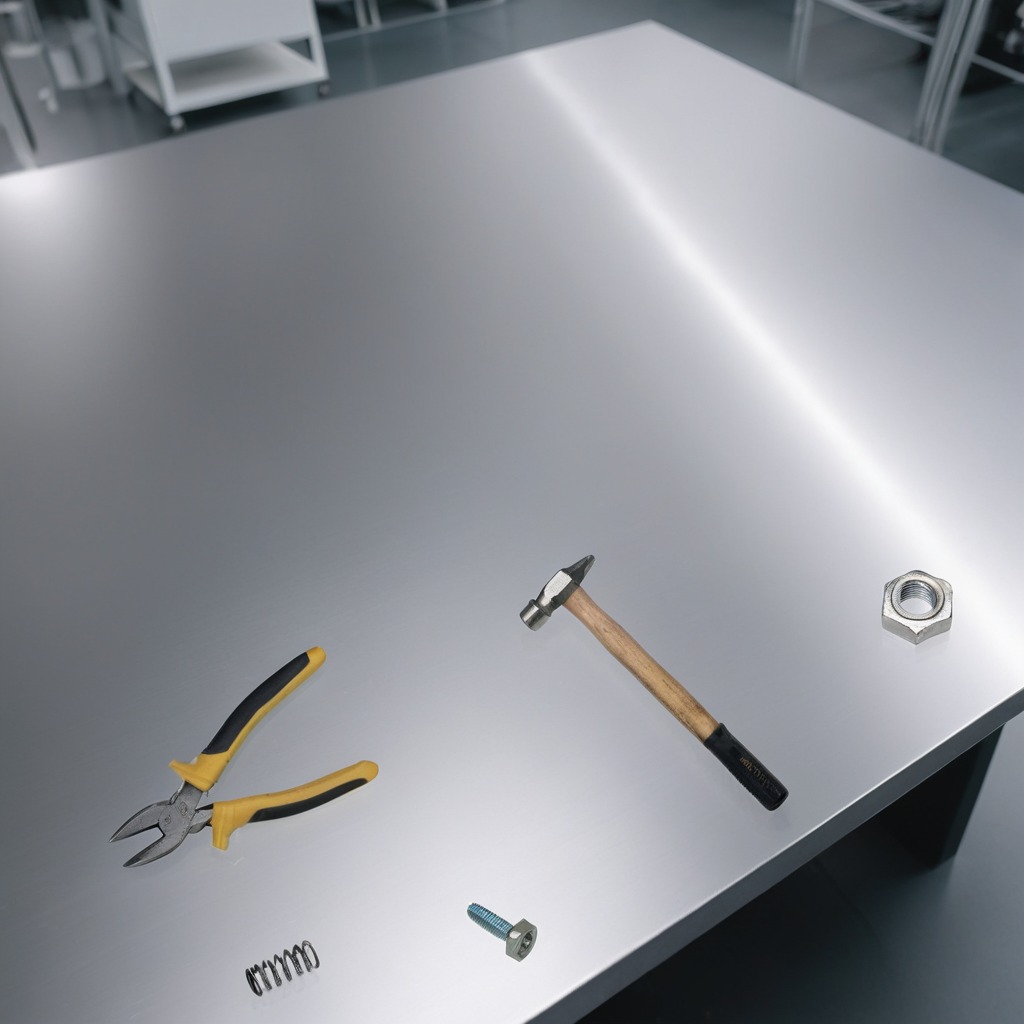
A metal machine screw, a hammer, a pair of pliers, a coiled metal spring, and a metal nut are lying on a stainless steel table.